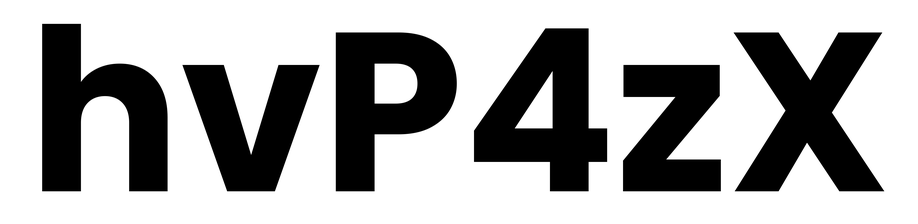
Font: Poppins-Bold